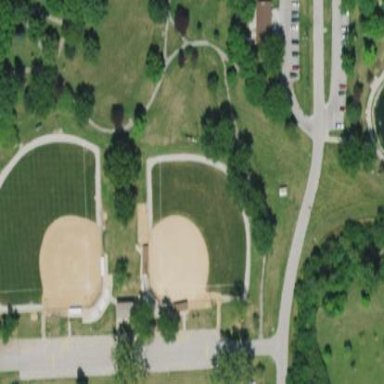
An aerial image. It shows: Softball pitch for leisure sports.